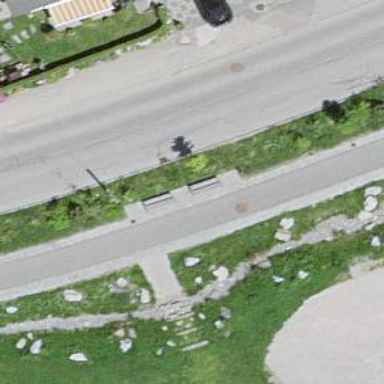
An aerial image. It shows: Brown bench in the vicinity.